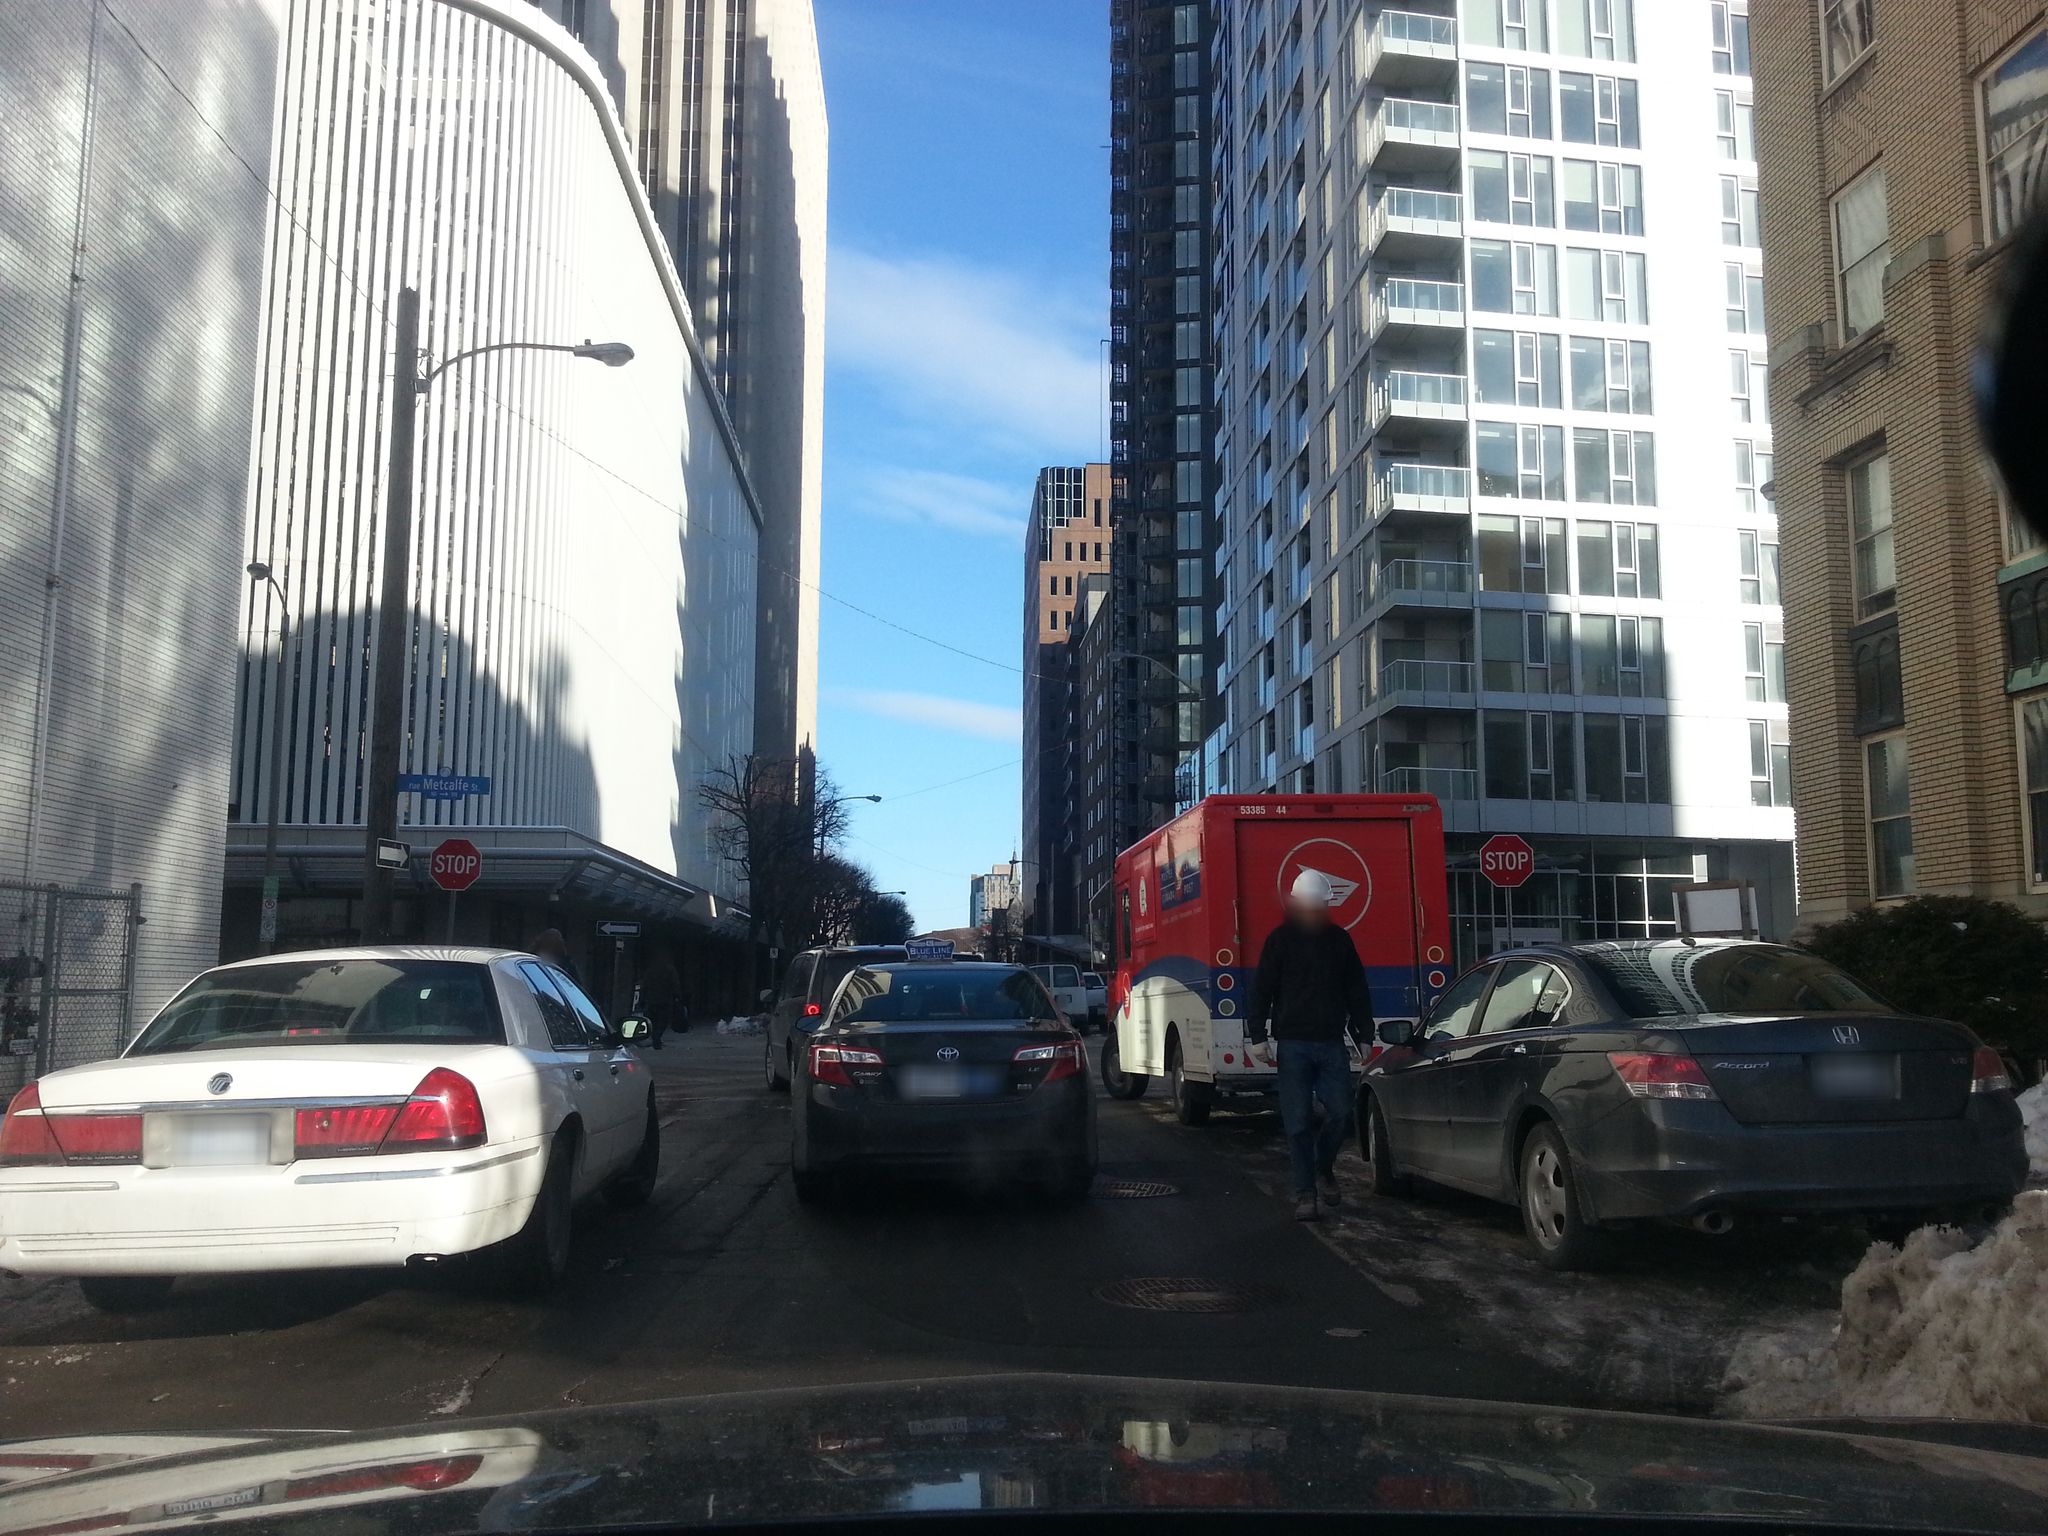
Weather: snowy
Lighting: day
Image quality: good
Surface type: driving surface
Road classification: residential
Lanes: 1
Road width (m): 1.5
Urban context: urban centre
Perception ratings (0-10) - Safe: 4.65, Lively: 8.31, Beautiful: 2.69, Boring: 2.46, Depressing: 5.12, Wealthy: 7.61